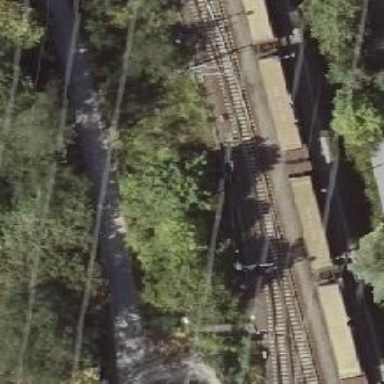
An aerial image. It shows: Railway switch.